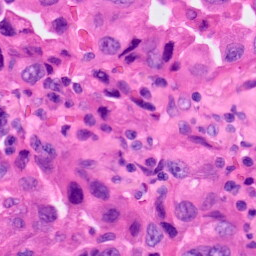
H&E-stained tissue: Lung